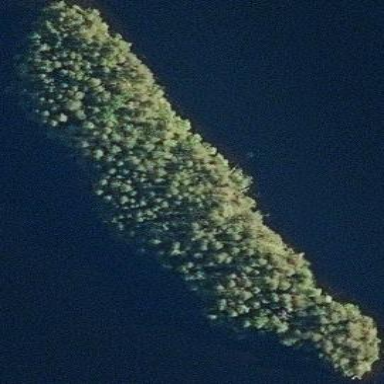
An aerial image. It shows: Image showing island.